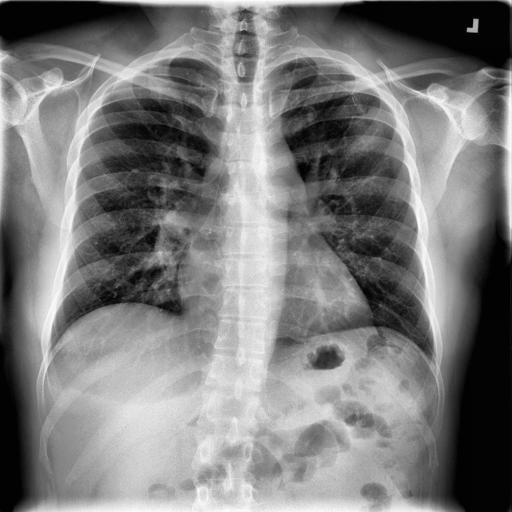
Finding: NORMAL